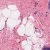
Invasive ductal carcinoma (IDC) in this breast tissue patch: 0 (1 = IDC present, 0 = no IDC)